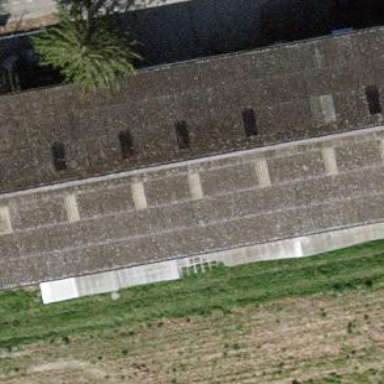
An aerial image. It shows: Farm auxiliary building.